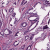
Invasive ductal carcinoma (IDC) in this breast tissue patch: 1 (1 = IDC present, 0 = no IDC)